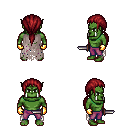
a pixel art fantasy rpg character, male body template, orc, green skin, gray tattered cape, magenta pants, brunette ponytail hairstyle, gold gloves, dagger, four views (front, back, left, right), 2x2 character sprite sheet, small pixel art, hard edges, no anti-aliasing